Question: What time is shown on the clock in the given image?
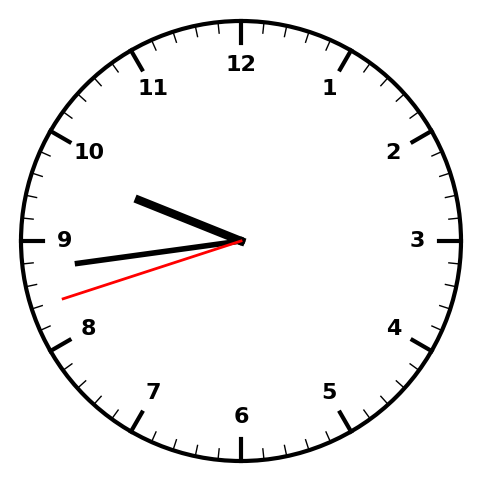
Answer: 09:43:42